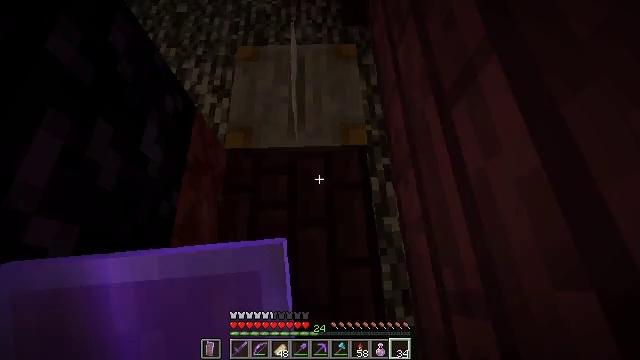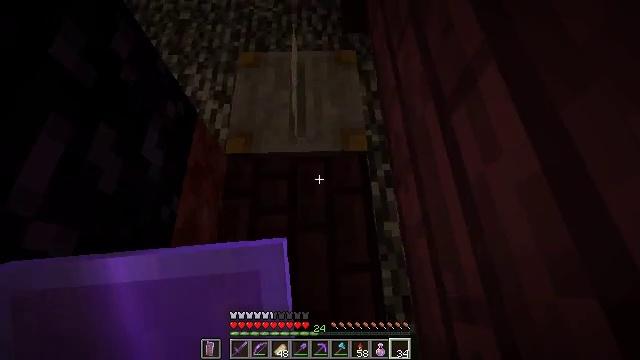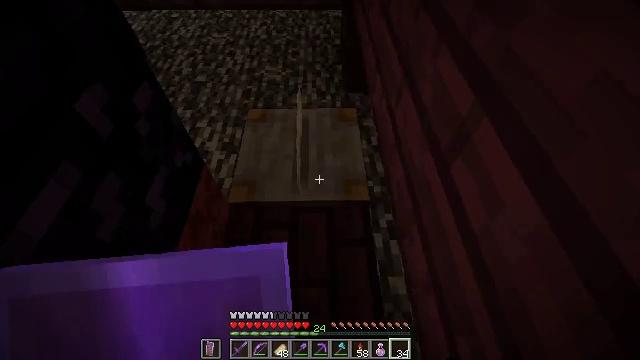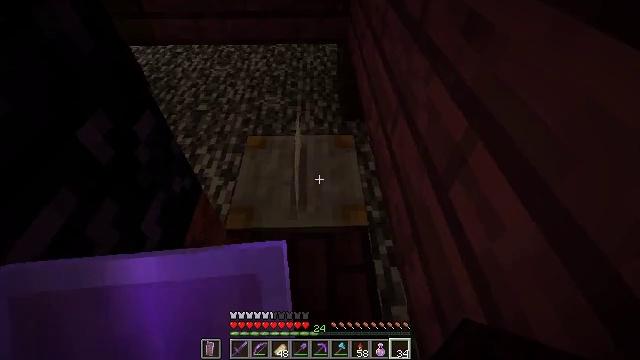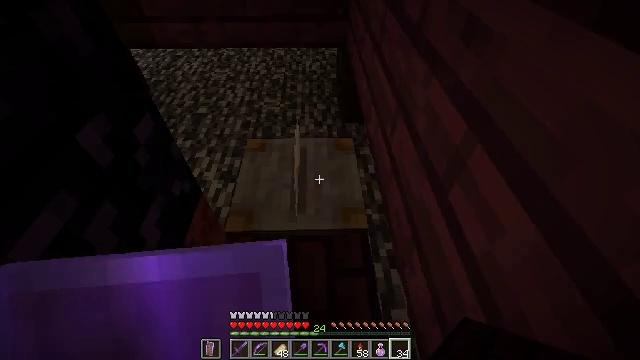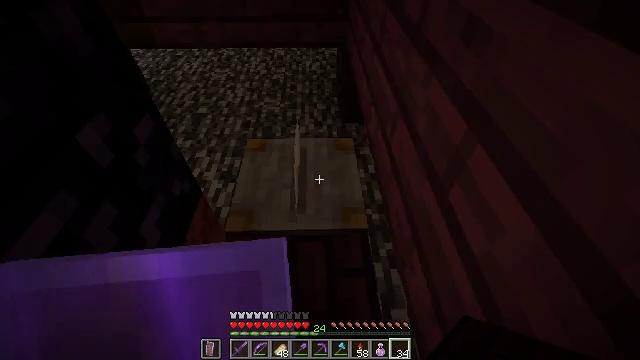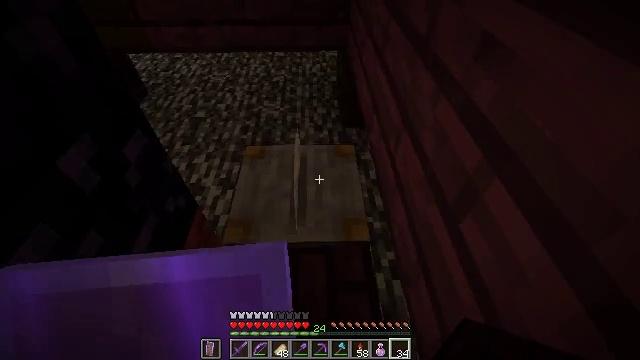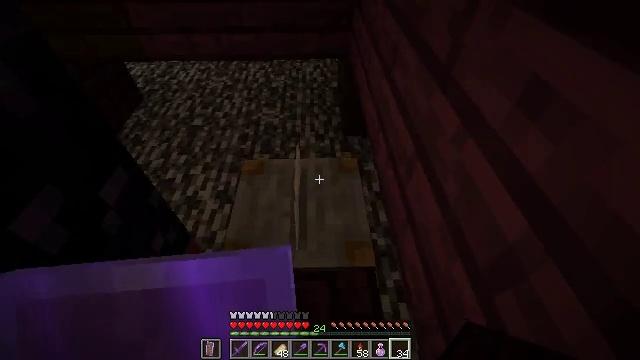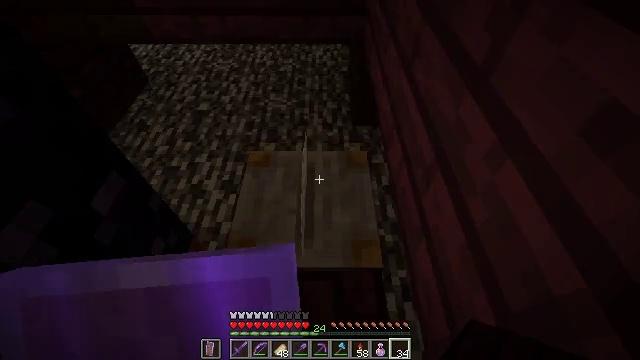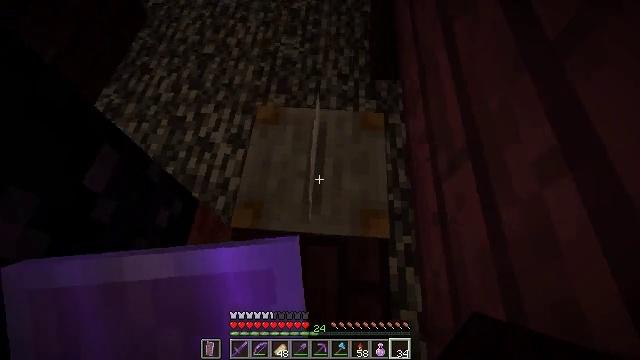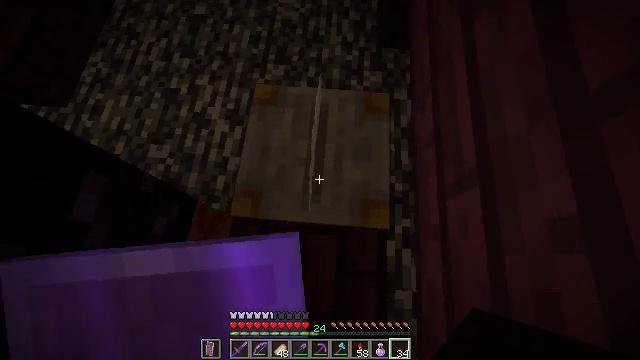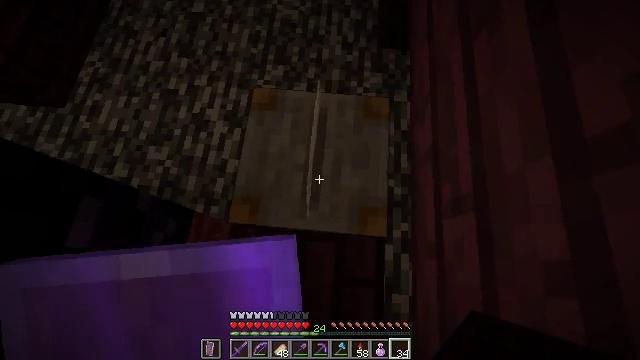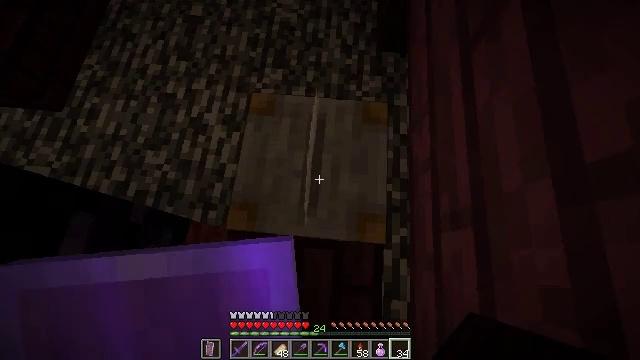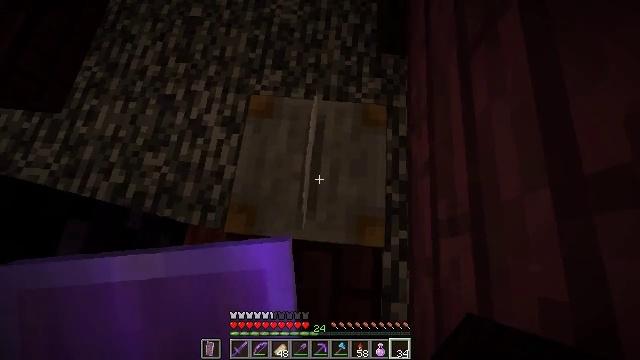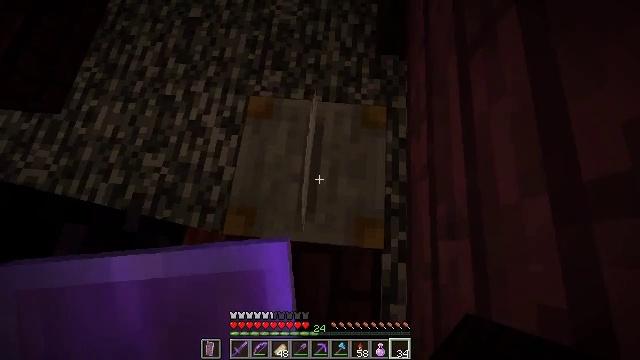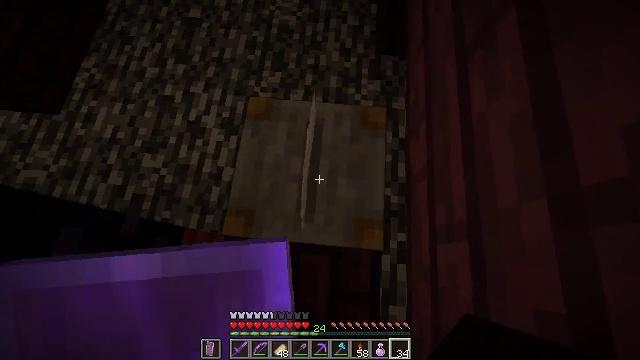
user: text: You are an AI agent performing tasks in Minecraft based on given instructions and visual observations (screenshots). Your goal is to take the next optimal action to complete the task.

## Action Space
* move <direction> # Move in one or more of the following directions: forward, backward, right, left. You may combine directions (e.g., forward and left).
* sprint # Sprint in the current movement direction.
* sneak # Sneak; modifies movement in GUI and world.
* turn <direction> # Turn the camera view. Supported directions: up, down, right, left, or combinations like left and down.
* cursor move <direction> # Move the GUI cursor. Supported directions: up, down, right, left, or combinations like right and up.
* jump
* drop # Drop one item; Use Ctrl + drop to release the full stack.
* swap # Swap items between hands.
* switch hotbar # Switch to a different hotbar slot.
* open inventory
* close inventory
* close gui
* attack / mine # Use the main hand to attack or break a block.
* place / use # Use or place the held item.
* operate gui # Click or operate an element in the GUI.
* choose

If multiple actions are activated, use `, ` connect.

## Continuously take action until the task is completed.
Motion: motion action
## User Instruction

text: Attack the stonecutter to pick it up.
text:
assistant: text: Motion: turn up
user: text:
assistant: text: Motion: turn up
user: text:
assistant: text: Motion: turn up
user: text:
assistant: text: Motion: no_op
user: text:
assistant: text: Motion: no_op
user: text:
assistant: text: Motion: move forward
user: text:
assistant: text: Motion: move forward
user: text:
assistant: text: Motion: move forward, turn left and down
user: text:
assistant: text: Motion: move forward, turn left and down
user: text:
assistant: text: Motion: turn down
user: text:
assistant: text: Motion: turn down
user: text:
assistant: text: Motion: no_op
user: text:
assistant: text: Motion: no_op
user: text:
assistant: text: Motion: no_op
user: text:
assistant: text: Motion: no_op
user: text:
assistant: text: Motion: no_op
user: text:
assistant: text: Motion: no_op
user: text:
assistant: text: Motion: no_op
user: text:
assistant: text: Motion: no_op
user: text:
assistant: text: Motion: no_op
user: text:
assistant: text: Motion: no_op
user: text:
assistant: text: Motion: no_op
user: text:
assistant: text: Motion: no_op
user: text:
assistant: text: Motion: no_op
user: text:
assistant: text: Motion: no_op
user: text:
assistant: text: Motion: no_op
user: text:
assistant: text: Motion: no_op
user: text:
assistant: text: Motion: no_op
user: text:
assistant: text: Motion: no_op
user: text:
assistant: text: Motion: no_op